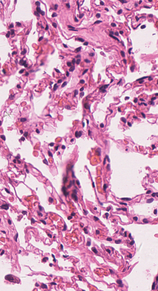
Tumor epithelial tissue: no
Tumor-associated stroma tissue: no
Normal tissue: yes